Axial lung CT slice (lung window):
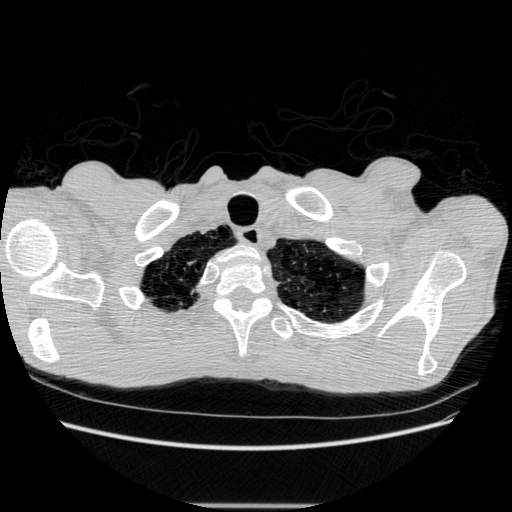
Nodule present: no